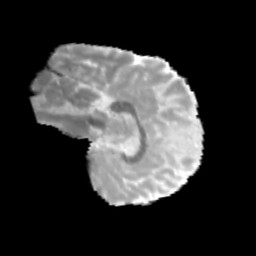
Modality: MD
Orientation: sagittal
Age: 9
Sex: male
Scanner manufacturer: siemens
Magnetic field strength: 3 T
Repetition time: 3.8 s
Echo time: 0.07 s